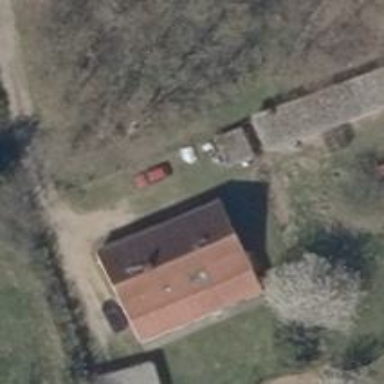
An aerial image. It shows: Detached building.